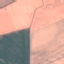
Land use / land cover: AnnualCrop